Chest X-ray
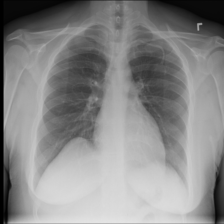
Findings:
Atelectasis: negative
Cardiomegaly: negative
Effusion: negative
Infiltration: negative
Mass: negative
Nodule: negative
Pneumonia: negative
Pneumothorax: negative
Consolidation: negative
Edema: negative
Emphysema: negative
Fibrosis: negative
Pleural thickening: negative
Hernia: negative